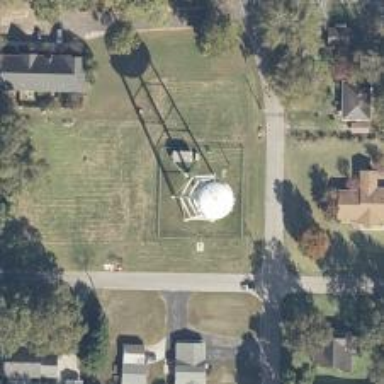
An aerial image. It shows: Water tower that is man-made.